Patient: sex M, age 42
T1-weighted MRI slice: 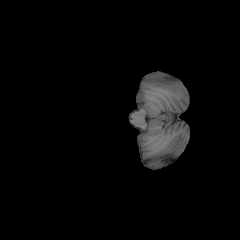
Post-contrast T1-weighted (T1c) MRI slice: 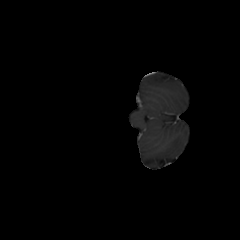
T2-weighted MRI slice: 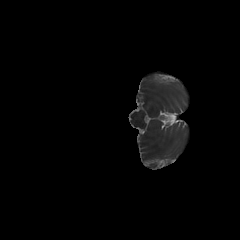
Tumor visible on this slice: no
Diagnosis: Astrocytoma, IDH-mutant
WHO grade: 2